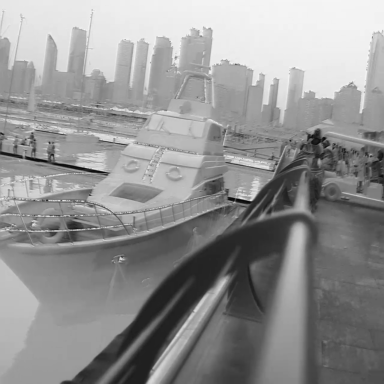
There is a sailboat in the infrared image.